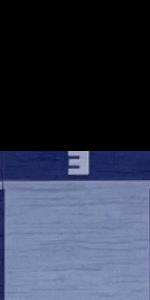
Label: Empty